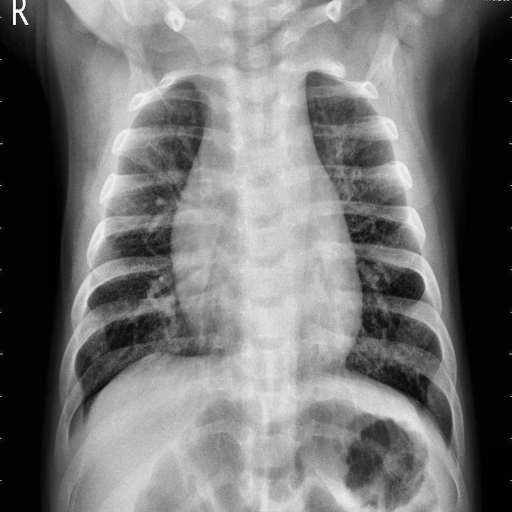
Finding: PNEUMONIA